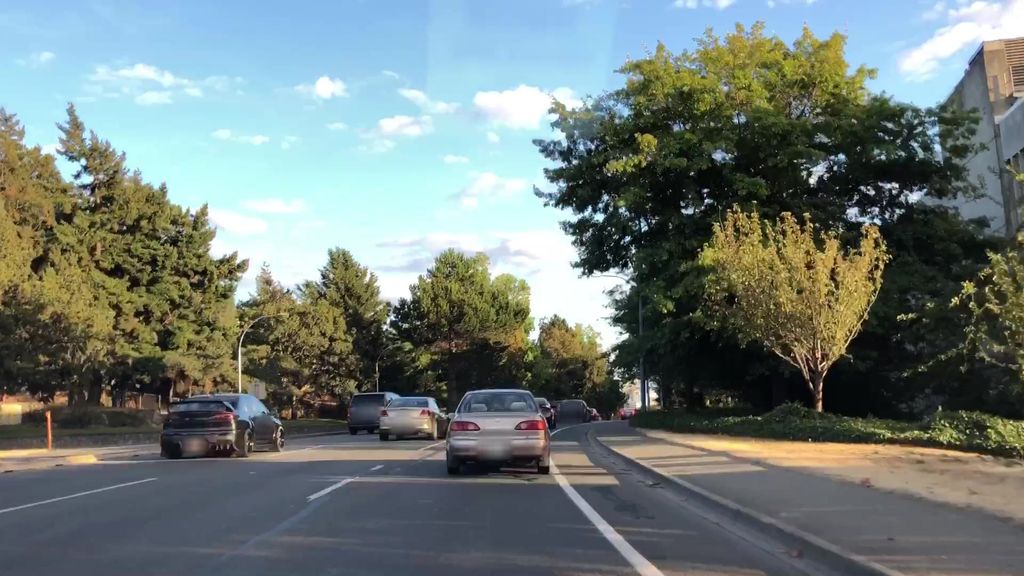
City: victoria